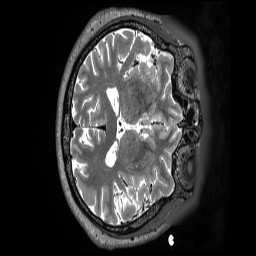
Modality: T2w
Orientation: axial
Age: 62
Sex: male